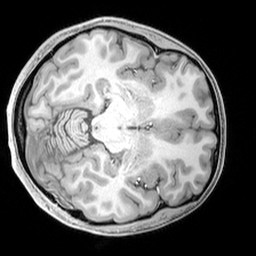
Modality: T1w
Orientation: axial
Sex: female
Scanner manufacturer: siemens
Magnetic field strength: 3 T
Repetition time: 2.3 s
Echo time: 0.00226 s